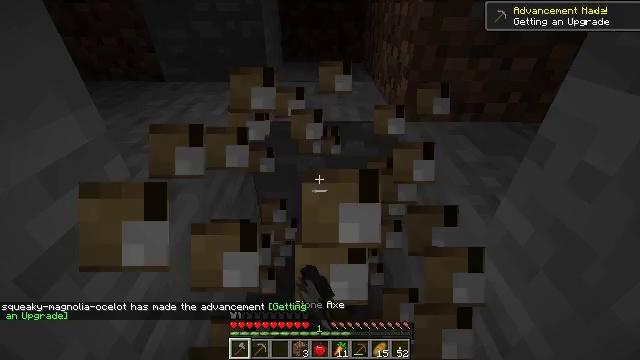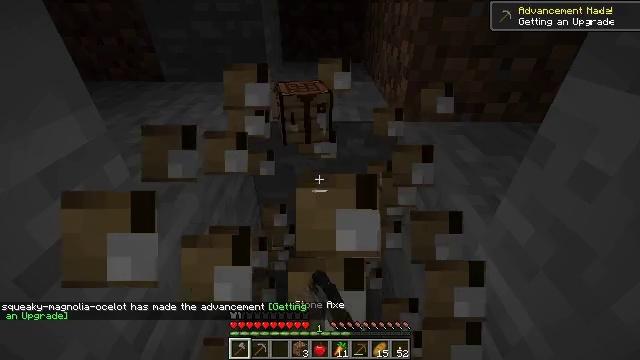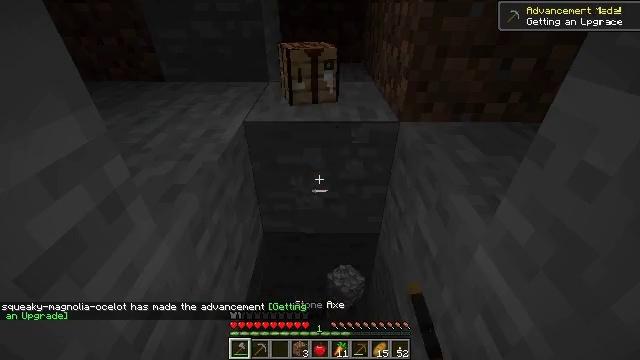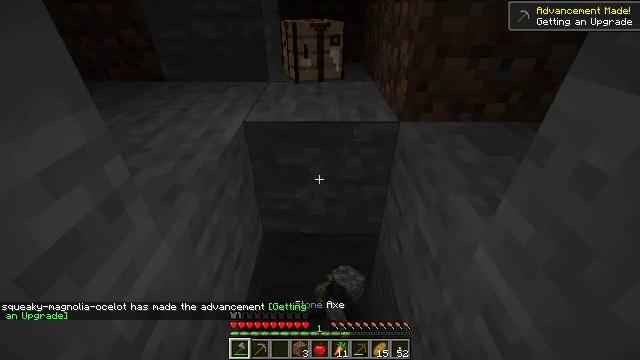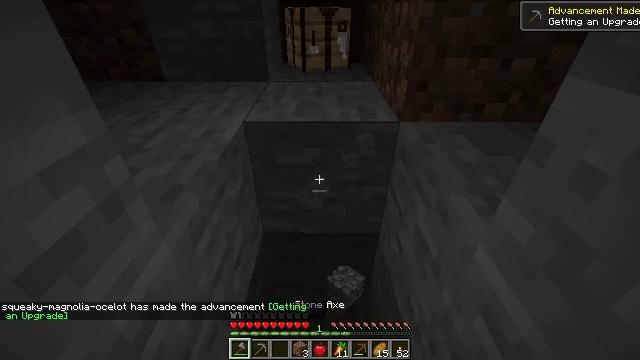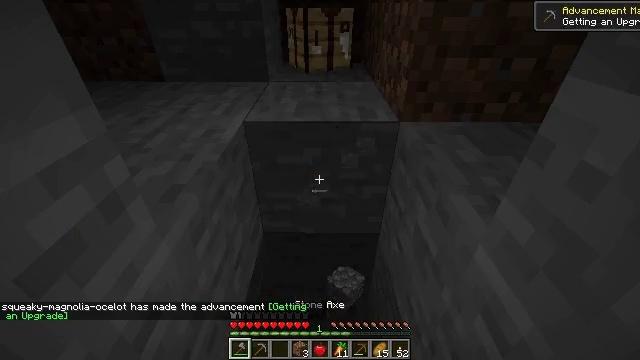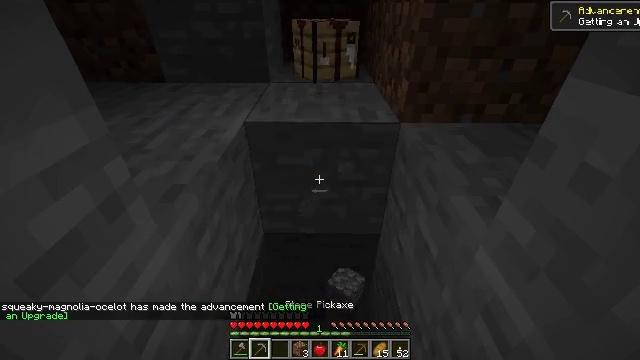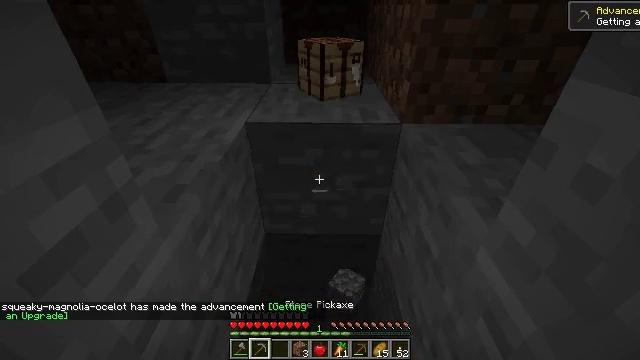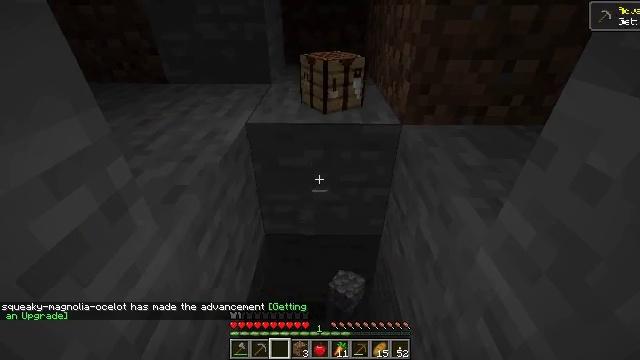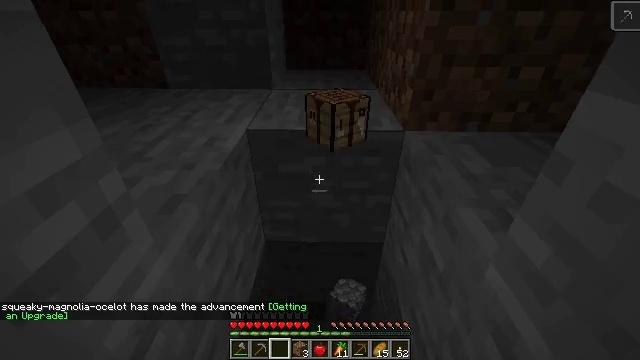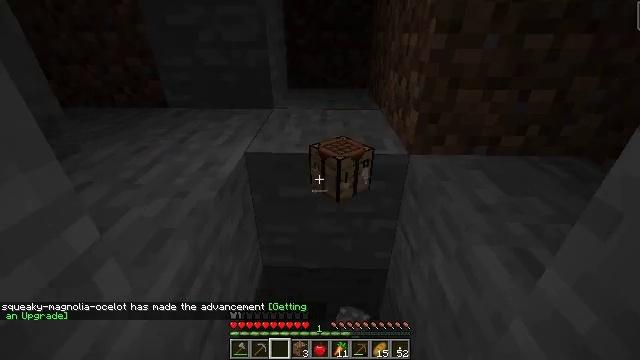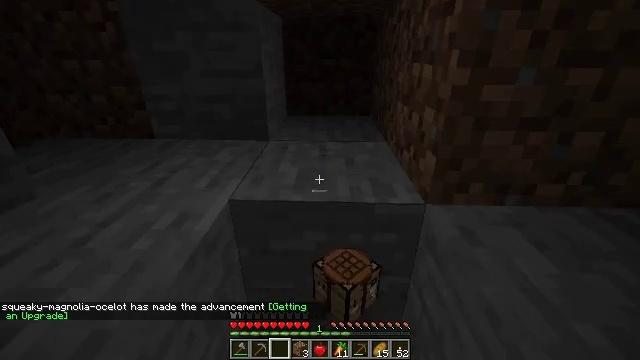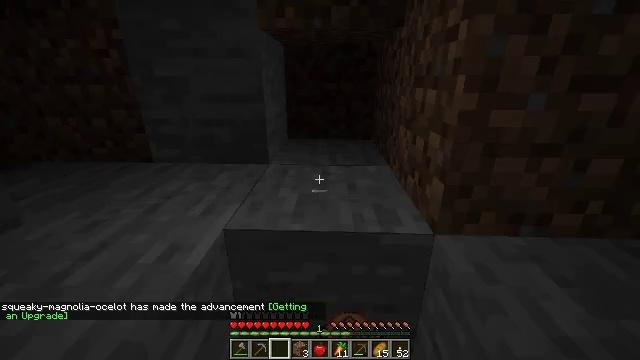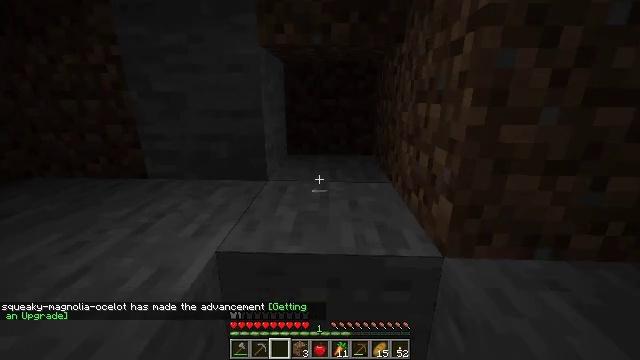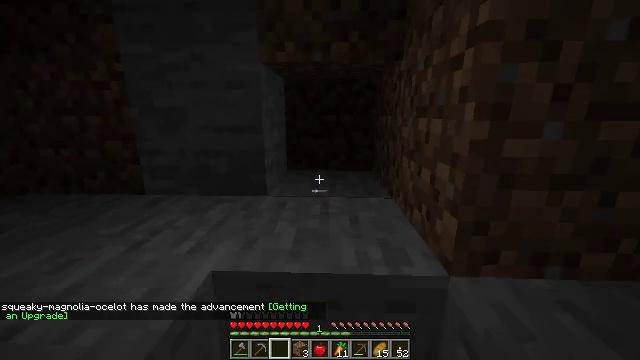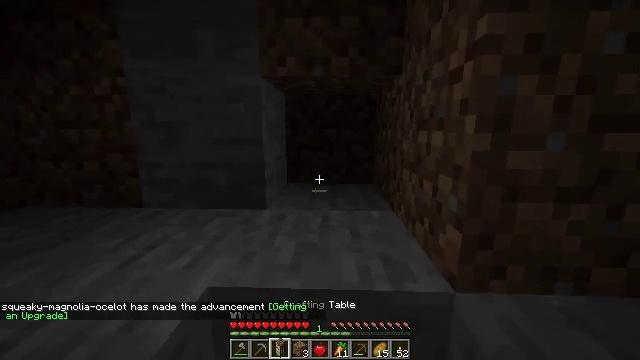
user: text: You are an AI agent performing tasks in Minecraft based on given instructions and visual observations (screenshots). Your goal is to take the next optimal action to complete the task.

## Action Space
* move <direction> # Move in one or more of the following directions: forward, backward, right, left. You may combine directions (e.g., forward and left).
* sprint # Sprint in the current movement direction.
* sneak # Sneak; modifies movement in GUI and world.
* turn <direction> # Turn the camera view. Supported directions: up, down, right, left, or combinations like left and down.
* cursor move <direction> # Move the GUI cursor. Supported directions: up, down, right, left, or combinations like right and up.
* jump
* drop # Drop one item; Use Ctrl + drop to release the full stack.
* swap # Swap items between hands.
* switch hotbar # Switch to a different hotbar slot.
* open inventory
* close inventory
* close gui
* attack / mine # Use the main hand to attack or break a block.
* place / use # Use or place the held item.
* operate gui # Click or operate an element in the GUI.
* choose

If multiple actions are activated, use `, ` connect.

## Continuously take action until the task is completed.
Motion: motion action
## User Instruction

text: Drop a dirt block.
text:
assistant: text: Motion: attack / mine
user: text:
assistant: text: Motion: attack / mine
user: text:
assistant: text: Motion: attack / mine
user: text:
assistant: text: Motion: no_op
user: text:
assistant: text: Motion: no_op
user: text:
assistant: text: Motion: no_op
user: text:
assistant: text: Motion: no_op
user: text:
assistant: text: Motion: no_op
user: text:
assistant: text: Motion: move forward
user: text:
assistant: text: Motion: move forward, turn up
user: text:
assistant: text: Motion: move forward, turn up
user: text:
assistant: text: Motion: turn up
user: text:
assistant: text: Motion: turn up
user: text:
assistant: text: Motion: turn up
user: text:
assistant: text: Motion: turn up
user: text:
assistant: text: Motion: no_op
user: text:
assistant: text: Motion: turn up
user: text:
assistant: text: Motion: no_op
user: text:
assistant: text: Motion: turn up
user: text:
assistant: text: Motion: turn up
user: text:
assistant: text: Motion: turn right and up
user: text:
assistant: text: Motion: no_op
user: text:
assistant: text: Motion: no_op
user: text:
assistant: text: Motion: no_op
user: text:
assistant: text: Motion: sprint
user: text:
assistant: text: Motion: sprint
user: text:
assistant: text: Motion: sprint
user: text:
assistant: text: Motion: sprint, drop
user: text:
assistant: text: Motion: sprint, drop
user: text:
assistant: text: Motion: sprint, drop